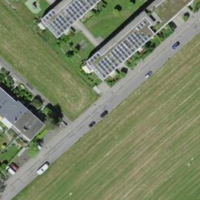
EUNIS habitat code: 24
Species observed at this site:
Colchicum autumnale